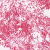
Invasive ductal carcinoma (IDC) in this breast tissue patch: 0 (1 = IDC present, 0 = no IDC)